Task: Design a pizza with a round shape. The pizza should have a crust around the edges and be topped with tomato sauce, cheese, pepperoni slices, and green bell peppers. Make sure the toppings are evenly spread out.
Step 411:
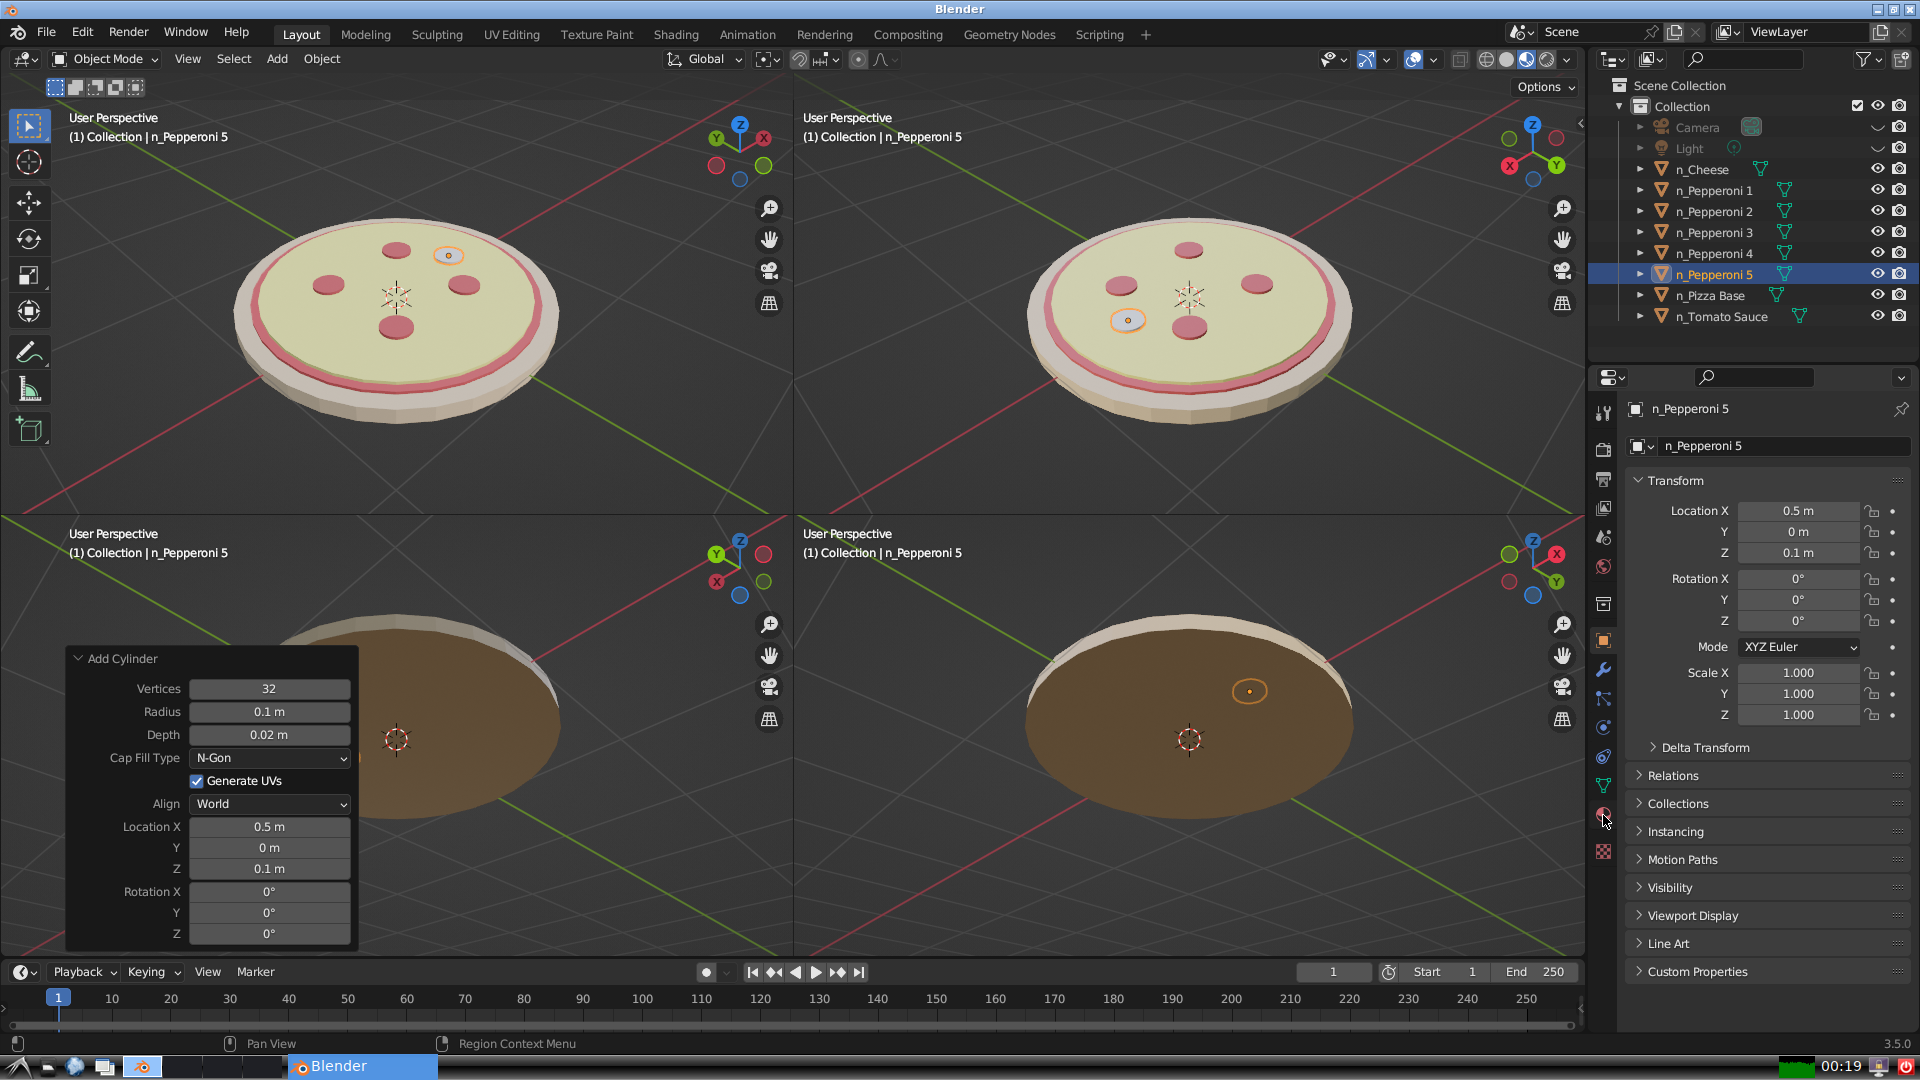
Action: click: no